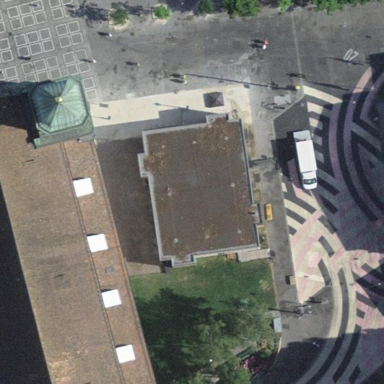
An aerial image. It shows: There is theatre building.